Aerial crown-view tile of a tropical tree (Barro Colorado Island, Panama), acquired 20250818:
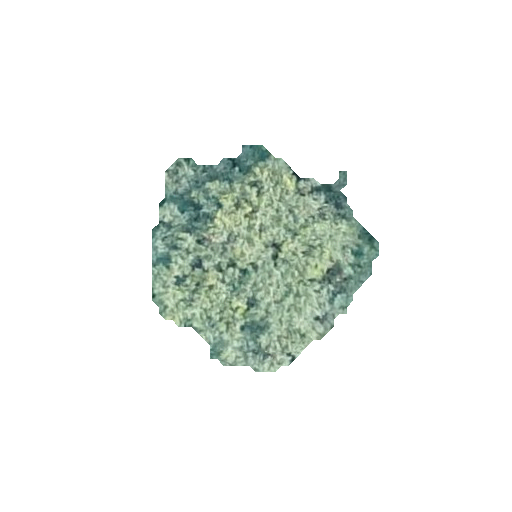
Species: Apeiba tibourbou
GBIF accepted scientific name: Apeiba tibourbou
Crown area: 51.41 m²